Interaction volume radius: 5 \u00c5
Interaction volume height: 20 \u00c5
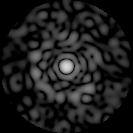
Disorder parameter: 0.8395